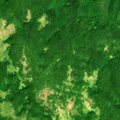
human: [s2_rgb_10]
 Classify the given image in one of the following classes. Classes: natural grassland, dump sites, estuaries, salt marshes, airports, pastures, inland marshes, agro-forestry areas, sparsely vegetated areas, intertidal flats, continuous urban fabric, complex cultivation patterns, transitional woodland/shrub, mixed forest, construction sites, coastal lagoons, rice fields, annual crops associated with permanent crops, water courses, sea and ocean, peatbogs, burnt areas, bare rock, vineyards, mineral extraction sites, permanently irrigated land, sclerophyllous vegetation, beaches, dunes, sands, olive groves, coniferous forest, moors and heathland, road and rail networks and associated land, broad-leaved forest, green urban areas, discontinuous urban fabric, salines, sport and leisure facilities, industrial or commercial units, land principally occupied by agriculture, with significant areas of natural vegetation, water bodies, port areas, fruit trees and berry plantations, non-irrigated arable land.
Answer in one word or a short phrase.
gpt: broad-leaved forest, transitional woodland/shrub